Field crop: maize
Growth stage: 2
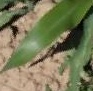
Species: maize